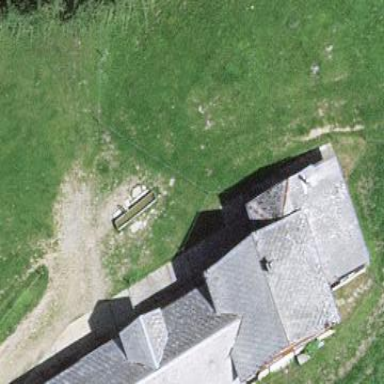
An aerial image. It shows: Farm building with gabled roof.